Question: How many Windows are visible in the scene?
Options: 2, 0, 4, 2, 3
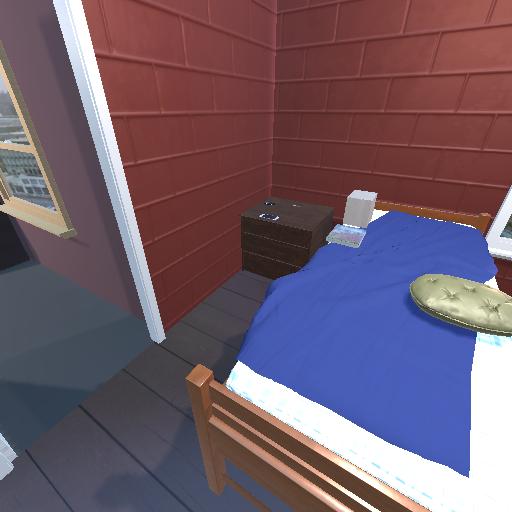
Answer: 2